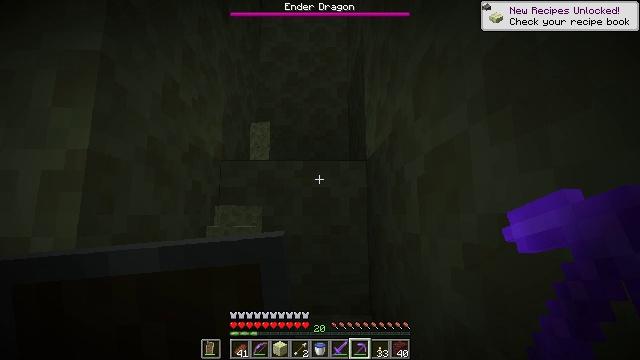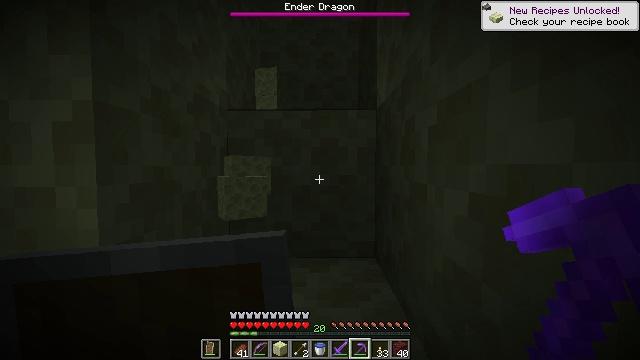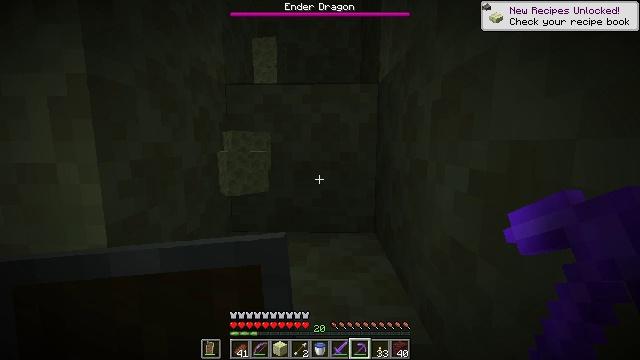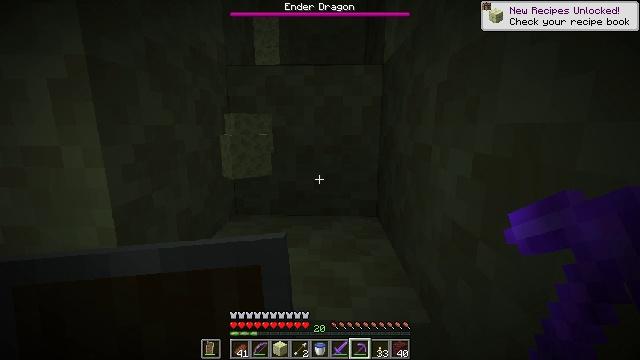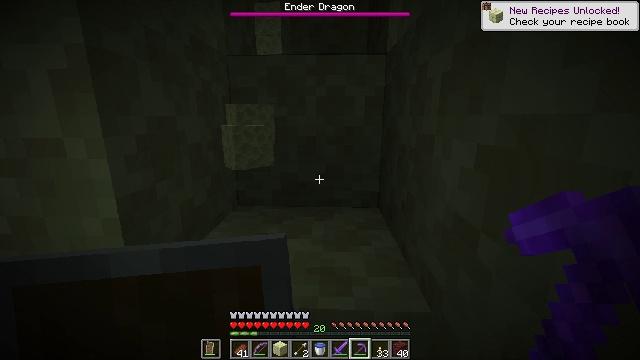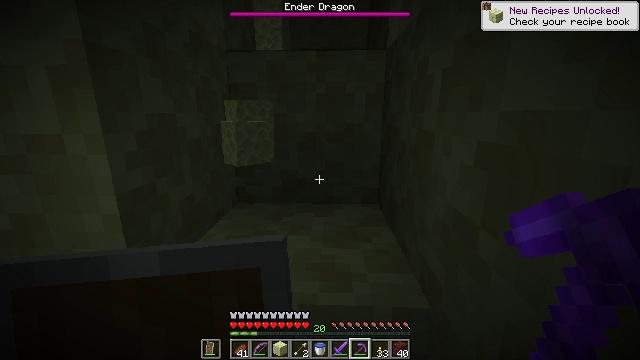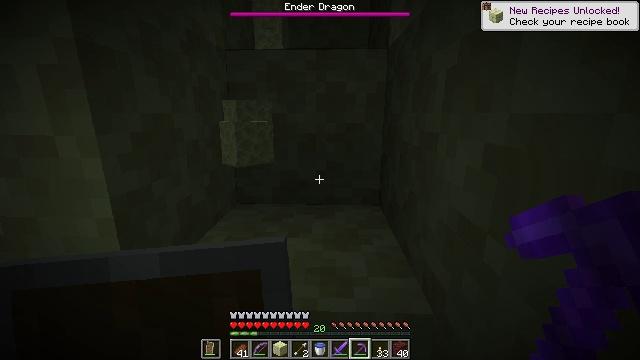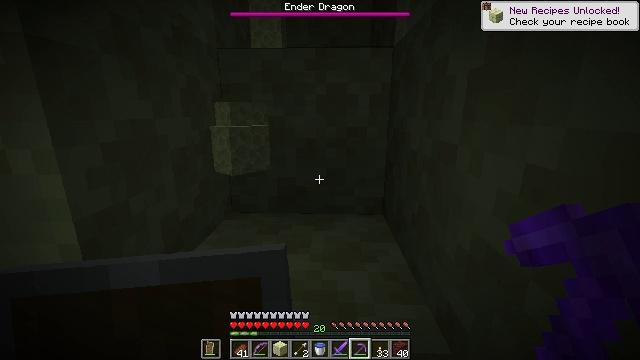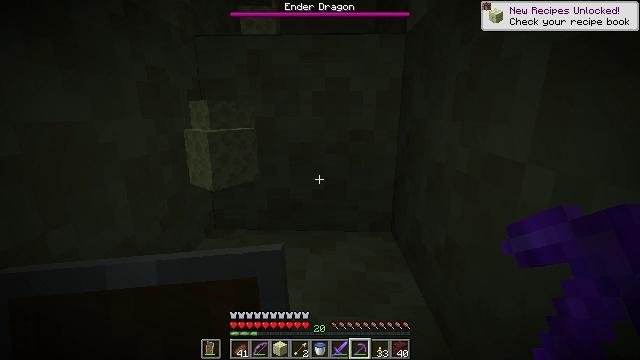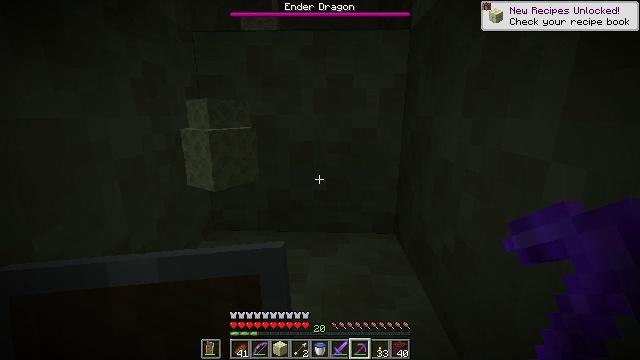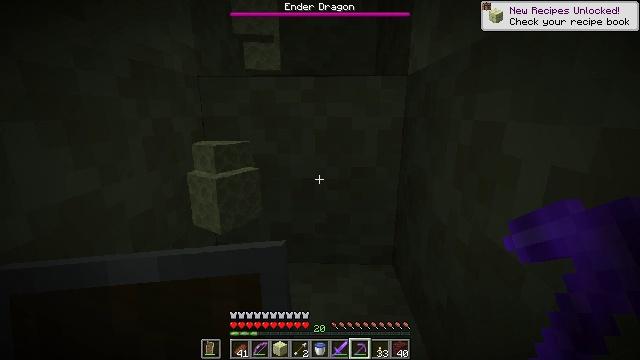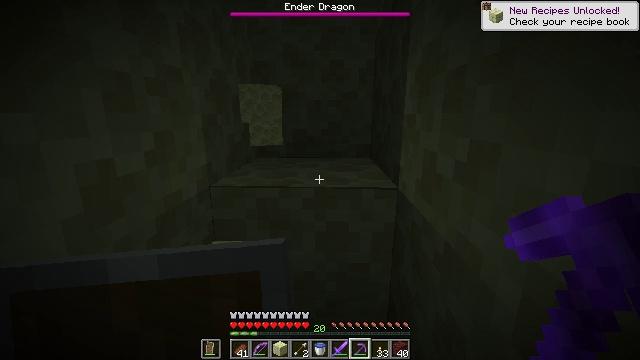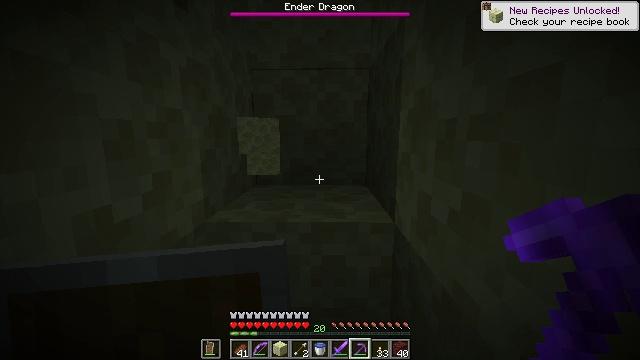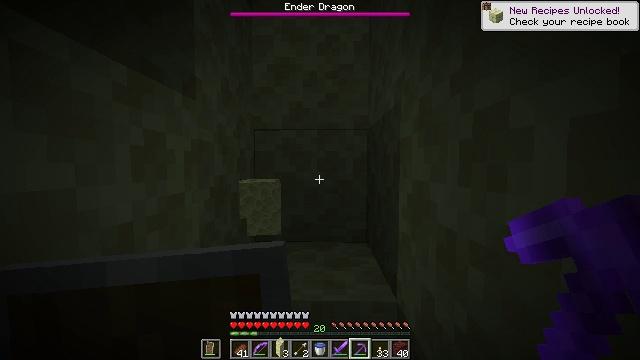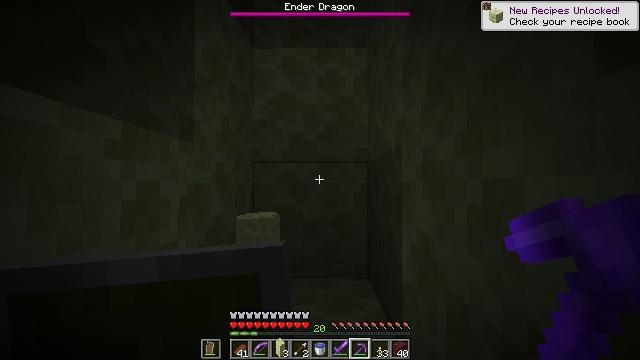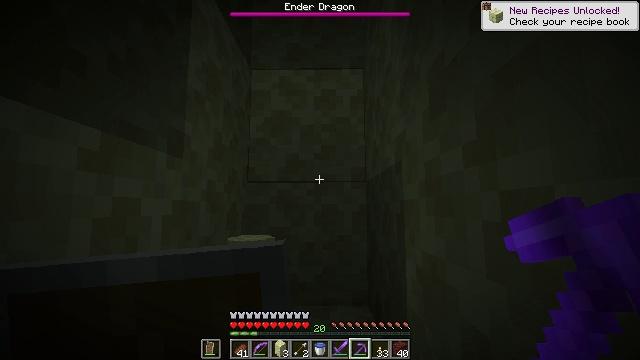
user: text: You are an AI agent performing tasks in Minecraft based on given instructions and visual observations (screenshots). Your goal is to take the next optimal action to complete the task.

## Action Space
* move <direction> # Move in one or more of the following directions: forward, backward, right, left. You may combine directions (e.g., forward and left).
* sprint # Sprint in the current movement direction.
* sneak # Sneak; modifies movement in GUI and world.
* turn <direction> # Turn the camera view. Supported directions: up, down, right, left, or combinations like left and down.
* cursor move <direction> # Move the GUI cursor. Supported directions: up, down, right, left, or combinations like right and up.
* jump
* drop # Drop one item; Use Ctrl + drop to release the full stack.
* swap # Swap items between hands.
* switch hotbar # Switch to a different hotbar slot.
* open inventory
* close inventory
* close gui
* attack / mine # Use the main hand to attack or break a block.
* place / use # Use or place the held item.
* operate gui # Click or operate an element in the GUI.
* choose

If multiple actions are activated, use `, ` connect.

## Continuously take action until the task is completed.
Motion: motion action
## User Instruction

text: Mine the end stone in the End dimension.
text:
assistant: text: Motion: turn left and down
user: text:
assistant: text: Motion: turn down
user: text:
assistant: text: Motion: turn down
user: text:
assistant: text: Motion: turn down
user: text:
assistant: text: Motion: no_op
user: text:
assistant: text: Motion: move forward
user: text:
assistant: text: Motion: move forward
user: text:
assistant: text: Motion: move forward
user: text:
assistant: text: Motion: move forward
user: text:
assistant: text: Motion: move forward, jump
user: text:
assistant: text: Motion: move forward, jump
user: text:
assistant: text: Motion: move forward, turn up, jump
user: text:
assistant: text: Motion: move forward, turn up, jump
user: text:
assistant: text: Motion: move forward, turn up, jump
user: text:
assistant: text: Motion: move forward, turn up, jump
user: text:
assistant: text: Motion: move forward, turn up
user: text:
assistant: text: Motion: move forward
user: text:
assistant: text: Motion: move forward
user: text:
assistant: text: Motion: move forward
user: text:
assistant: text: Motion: move forward
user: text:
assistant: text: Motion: move forward
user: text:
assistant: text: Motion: move forward, jump
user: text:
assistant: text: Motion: move forward, jump
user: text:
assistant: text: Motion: move forward, jump
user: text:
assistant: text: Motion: move forward, jump
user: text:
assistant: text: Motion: move forward
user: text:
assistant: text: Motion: no_op
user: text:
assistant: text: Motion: no_op
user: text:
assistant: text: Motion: attack / mine
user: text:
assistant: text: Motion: attack / mine